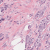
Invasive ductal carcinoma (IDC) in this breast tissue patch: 1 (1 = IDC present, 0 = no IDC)